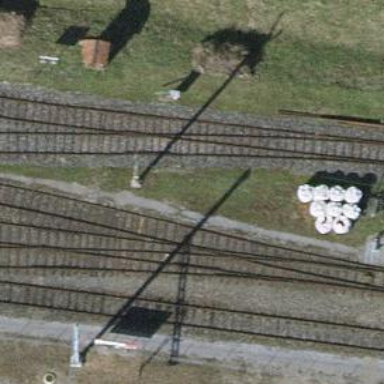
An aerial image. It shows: Preserved railway siding.